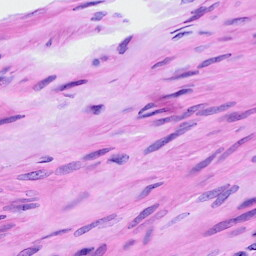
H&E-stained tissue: Ovarian